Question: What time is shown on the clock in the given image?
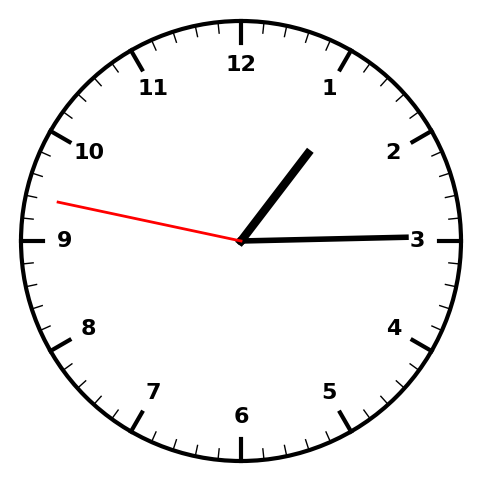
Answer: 01:14:47